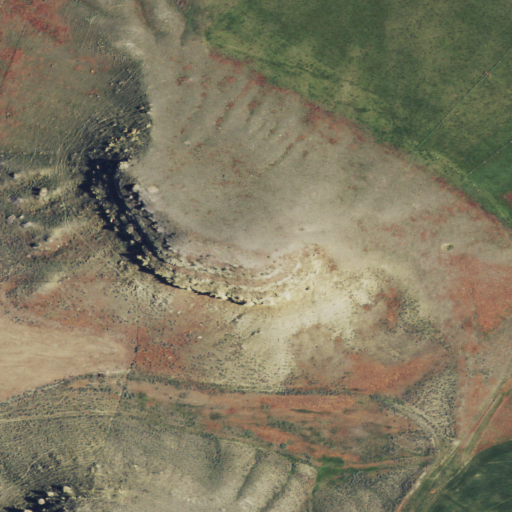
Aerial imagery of mountain in Montana named Round Butte containing shrub, grassland, and cultivated crops